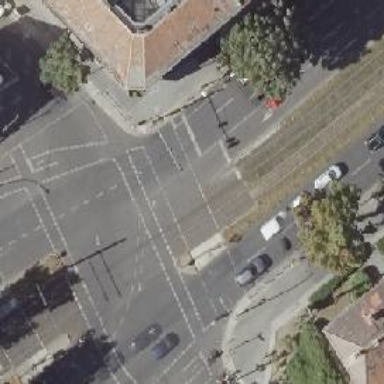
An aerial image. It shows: Tram crossing with traffic signals.